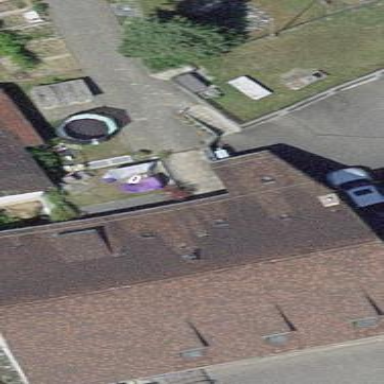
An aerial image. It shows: Building with tiled roof.